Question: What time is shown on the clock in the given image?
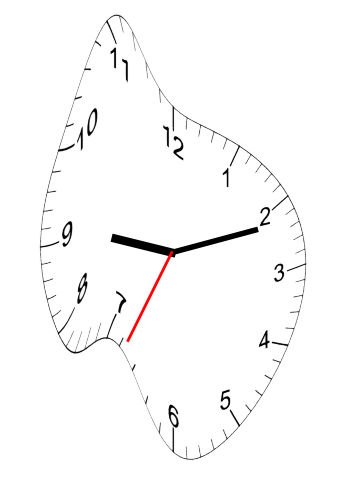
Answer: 09:11:34